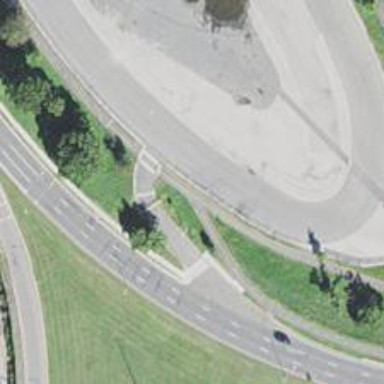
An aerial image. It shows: Asphalt cycleway with marked crossing.